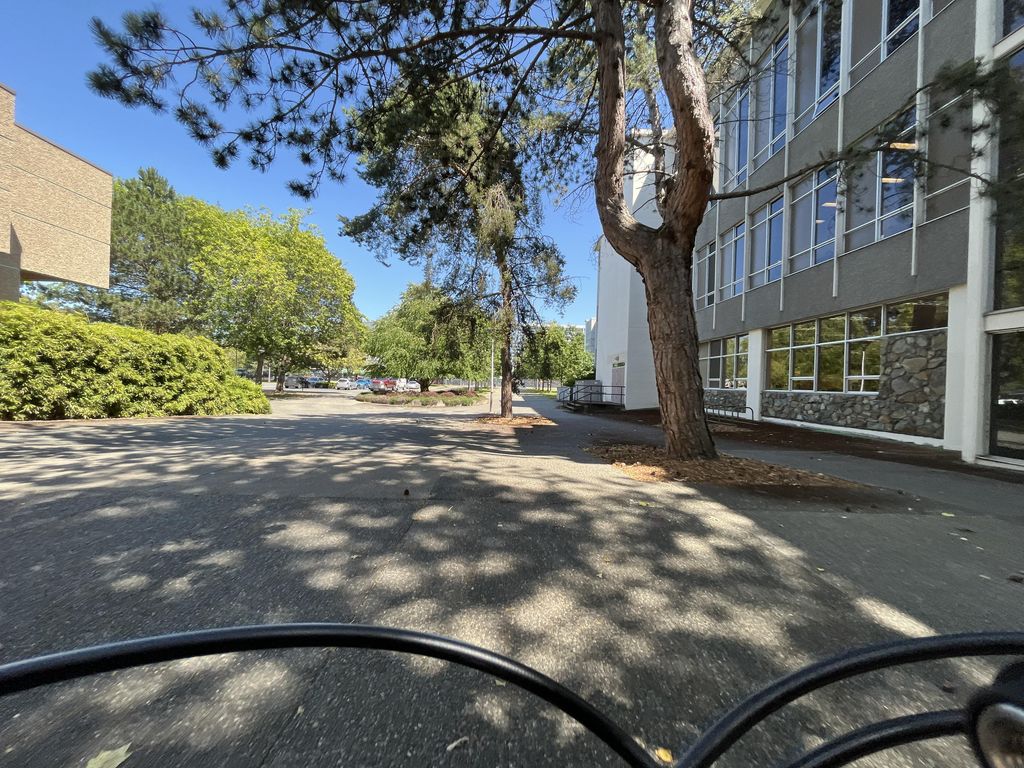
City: victoria